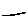
Label: line